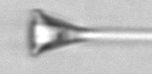
Label: Asterionellopsis_glacialis